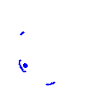
Particle: electron